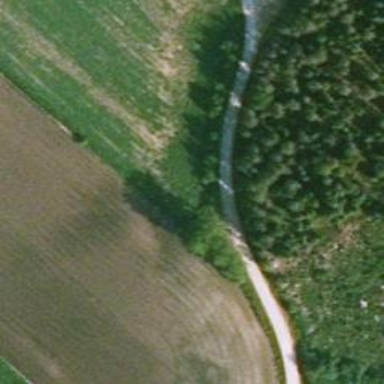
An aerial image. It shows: Unclassified road.